Question: I have a plot whose Y-axis is in the format "number.10^10". The Y axis thus plots the values like 1e+10, 2e+10, 3e+10.....10e+10. I would like to print it as 1, 2, 3....10 and I can always change write it in the label like "in multiples of 10^10". I can't find a solution to this.
For example
'''
a=seq(1e+10,10e+10, by=1e+10)
b=seq(11e+10,20e+10, by=1e+10)
plot(a,b)
'''
This is what a similar plot would look like, but I want to remove those X10^10 factor

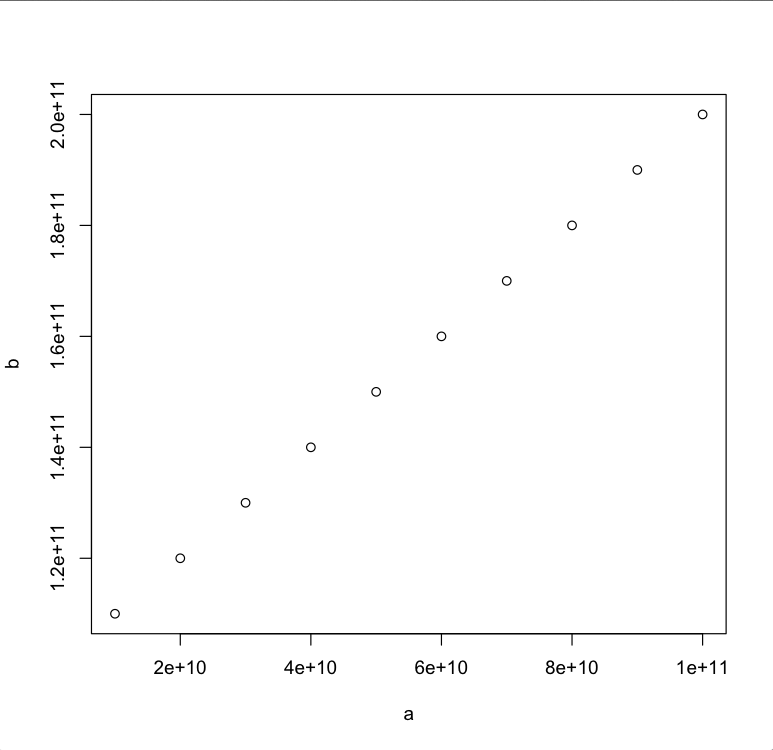
Answer: Similar to the answer here <URL>, I would suggest:
'''
a=seq(1e+10,10e+10, by=1e+10)
b=seq(11e+10,20e+10, by=1e+10)
plot(a / 1e10, b / 1e10)
'''
<URL>